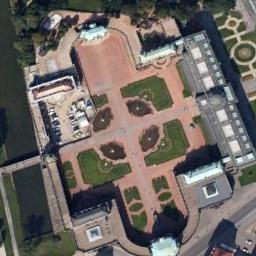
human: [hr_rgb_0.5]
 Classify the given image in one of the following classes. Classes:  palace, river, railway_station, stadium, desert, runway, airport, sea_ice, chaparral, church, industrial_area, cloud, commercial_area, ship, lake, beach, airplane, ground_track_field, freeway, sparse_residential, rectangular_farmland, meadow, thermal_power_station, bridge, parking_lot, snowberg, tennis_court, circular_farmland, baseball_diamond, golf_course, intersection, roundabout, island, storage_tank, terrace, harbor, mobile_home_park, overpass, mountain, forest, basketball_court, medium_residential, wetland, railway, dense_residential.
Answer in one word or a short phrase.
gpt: palace